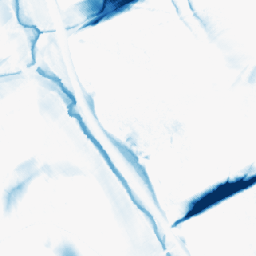
Category: morphological
Decomposition family: morphological_diamond
Decomposition parameters: operation: closing
radius: 20
Upsampling method: area
Upsampling parameters: scale: 8
Upsampling scale: 8